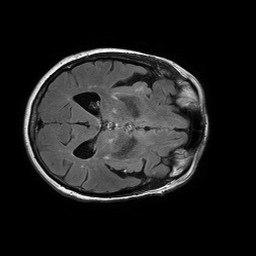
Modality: FLAIR
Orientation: axial
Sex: female
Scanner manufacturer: philips
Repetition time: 11 s
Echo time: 0.125 s